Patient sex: F
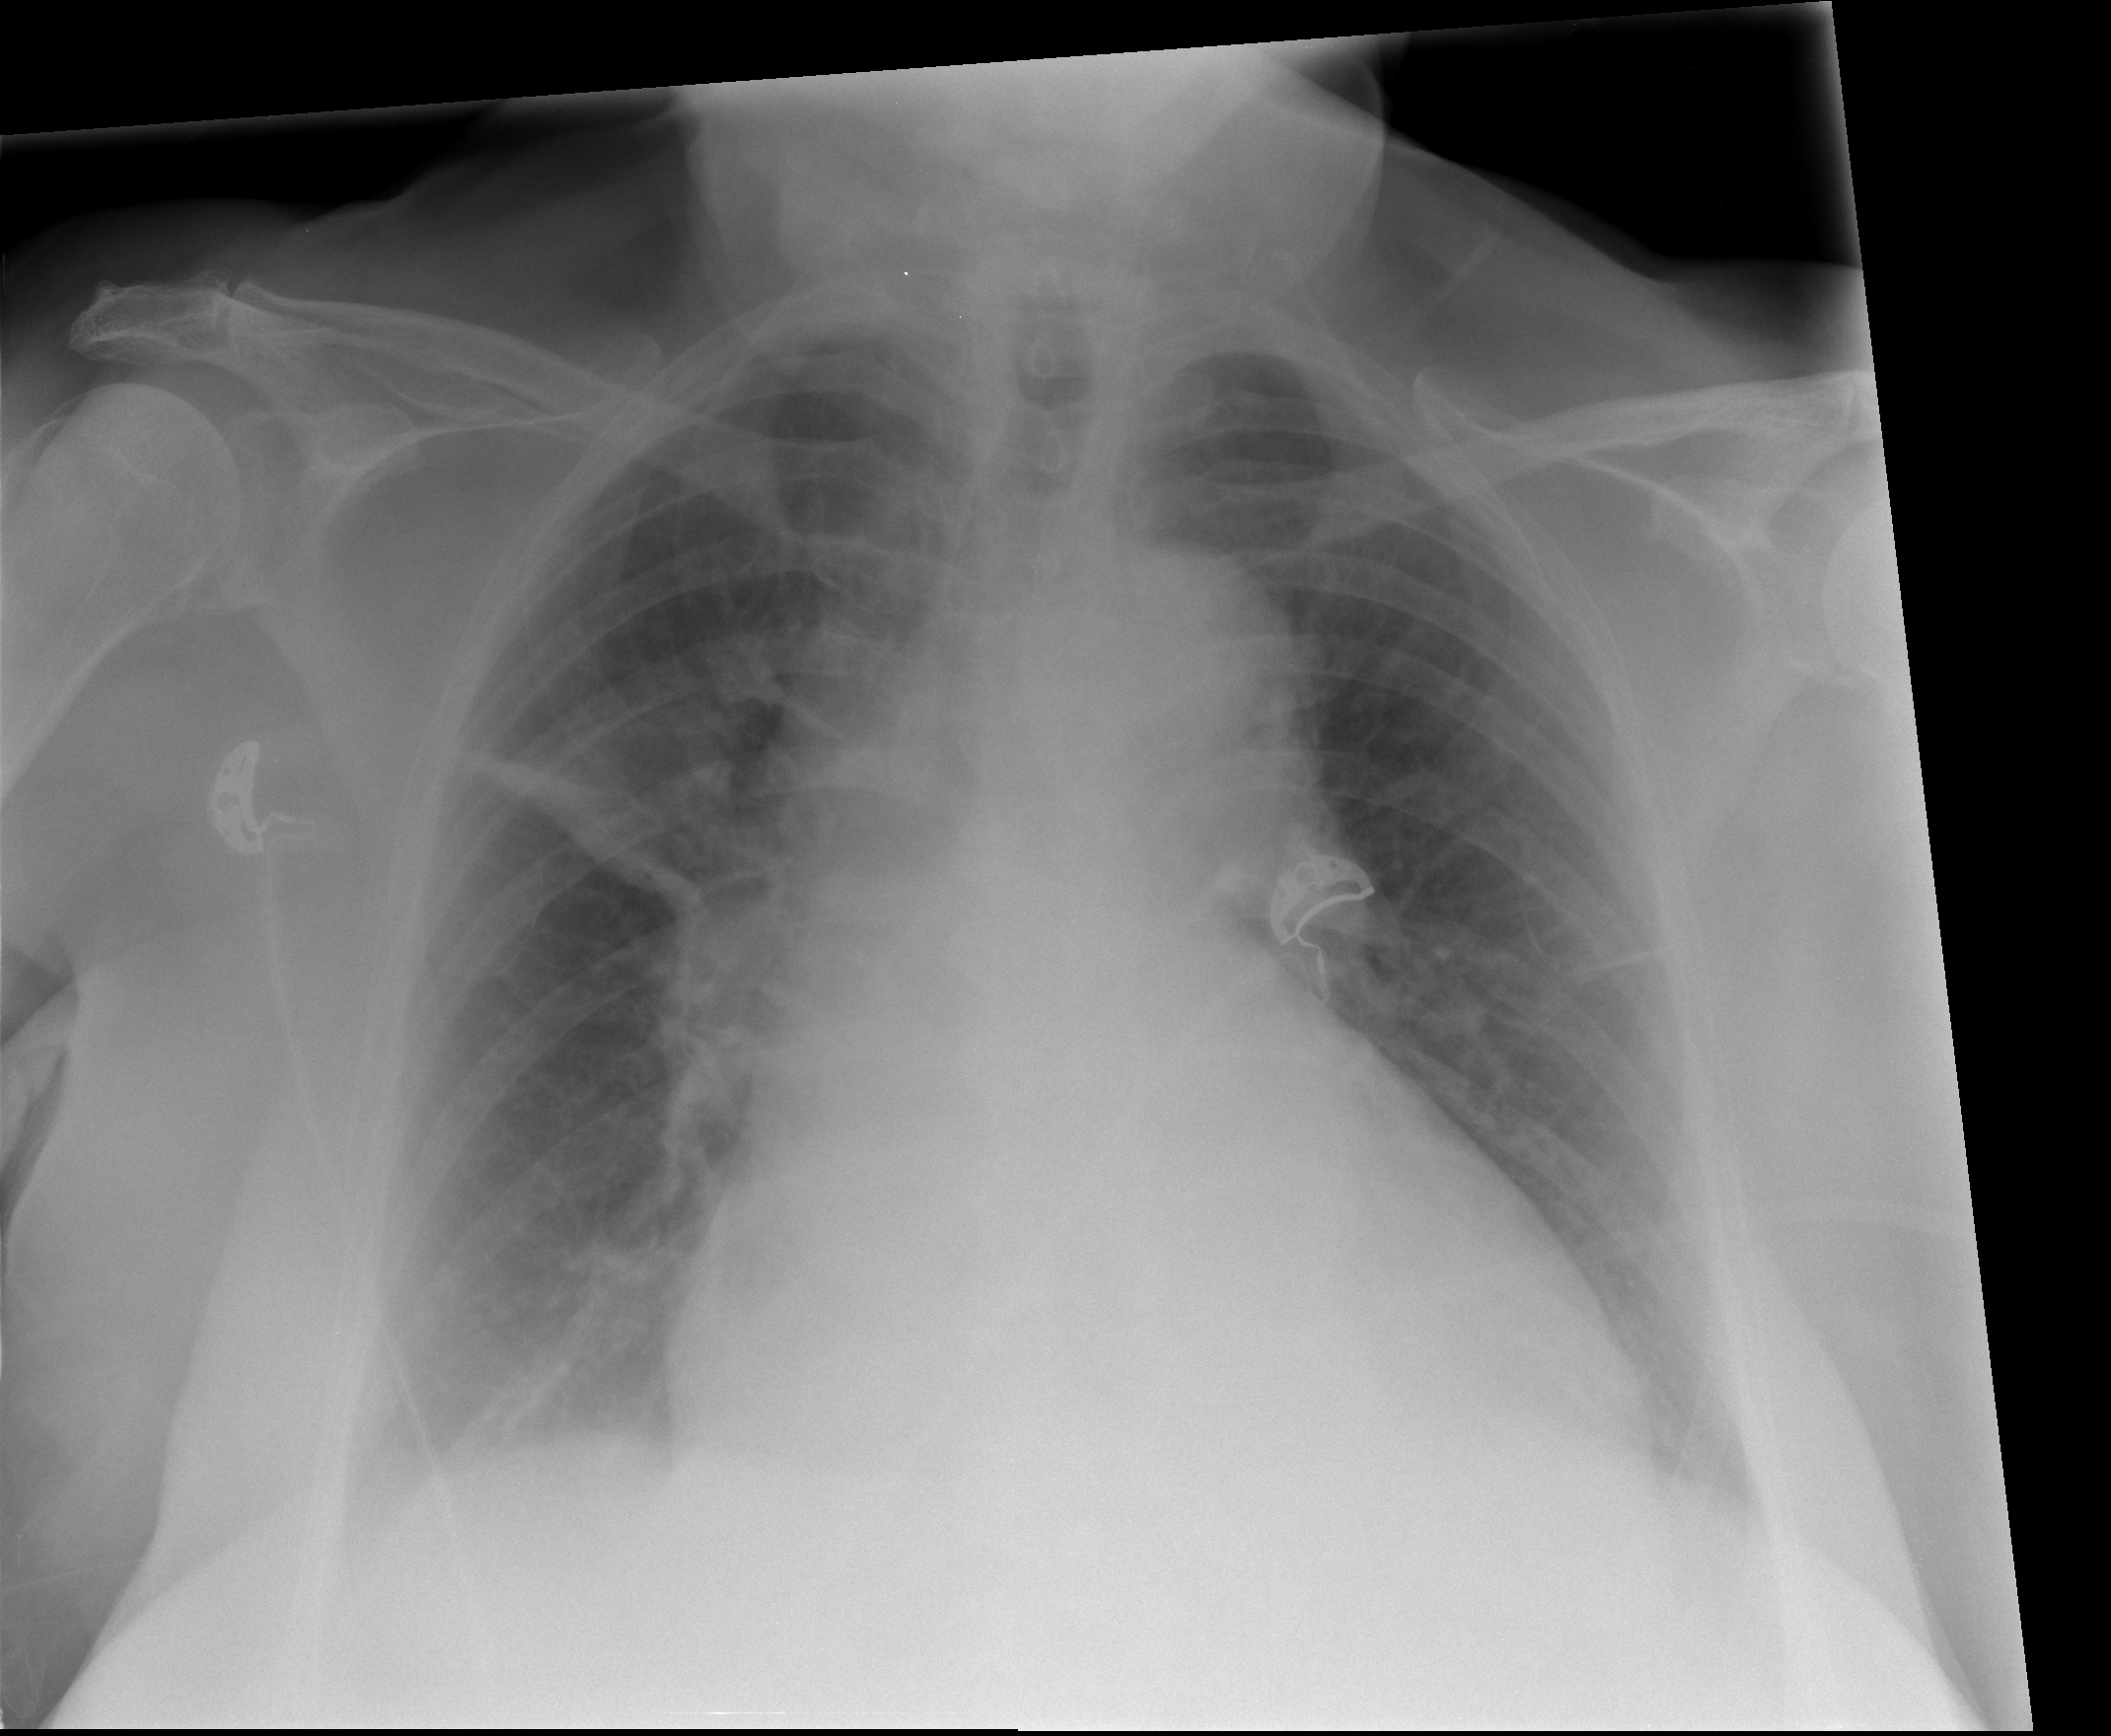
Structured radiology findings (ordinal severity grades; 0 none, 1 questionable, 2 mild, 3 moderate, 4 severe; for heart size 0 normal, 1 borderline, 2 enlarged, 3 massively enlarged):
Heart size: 2
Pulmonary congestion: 2
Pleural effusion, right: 2
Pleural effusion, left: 1
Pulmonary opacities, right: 1
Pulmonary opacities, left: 0
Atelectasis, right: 2
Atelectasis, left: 0